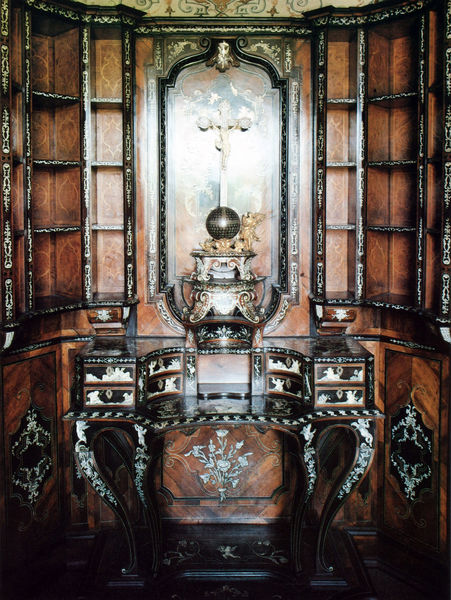
Titel: Palazzo Reale in Turin, Hausaltar der Königin
Künstler: Luigi Prinotto
Standort: Torino
Institution: Palazzo Reale
Schlagwörter: blau, dunkel, schatten, weiß, ocker, blume, blumen, braun, fenster, geschwungen, hell, holz, licht, marmor, orange, raum, schwarz, tisch, zimmer, gebäude, haus, rose, schloss, beige, fächer, muster, ornament, regal, architektur, barock, rahmen, schale, schüssel, silber, bild, innenraum, möbel, spiegelung, kirche, sonne, figur, gold, interieur, rokoko, engel, keramik, putte, statue, ton, beine, schrift, kommode, schrank, schreibtisch, linien, rand, dekoration, tapete, reflexe, glanz, floral, ornamente, verzierung, schublade, metall, stuck, marmoriert, foto, fotografie, photographie, gemustert, gefäß, porzellan, ringe, kreuz, orient, orientalisch, stern, linie, tischbeine, asien, text, asiatisch, kugel, statuette, altar, intarsien, photo, stück, schubladen, schnörkel, maserung, arabisch, orgel, farbfoto, jesus, residenz, hostie, kruzifix, bibliothek, regale, sammlung, kabinett, kunstkammer, reflex, studierzimmer, sekretär, prunk, glasiert, glasur, mahagoni, schrein, kästchen, applikationen, beschläge, leisten, nussbaum, schnitzereien, wurzelholz, vertäfelung, aufsatz, scherben, weltkugel, tabernakel, augsburg, umschrift, inventar, mensa, einbau, hausaltar, sakristei, spätrenaissance, verkleidet, wandtäfelung, süddeutsch, helll, kreutz, inri, altartisch, restauriert, täfelung, furniert, geheimfach, geheimfächer, harniesch, kügel, mmarmor, prunkmöbel, schwarzbraun, wiederhergestellt, überbelichtet, 1650, 1560, 1530, kunstkammerschrank